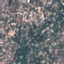
Label: Residential